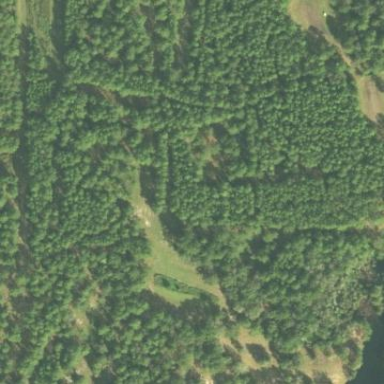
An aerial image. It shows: Forest dominated by needle-leaved trees.